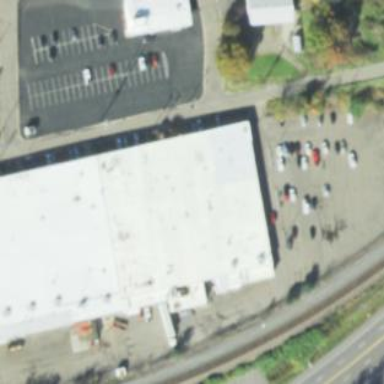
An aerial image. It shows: Industrial building.